Question: Is there an option to list all current PyLint errors I have in my project, with sublime, <URL> or otherwise?
Here is an example, of similar functionality, in eclipse:

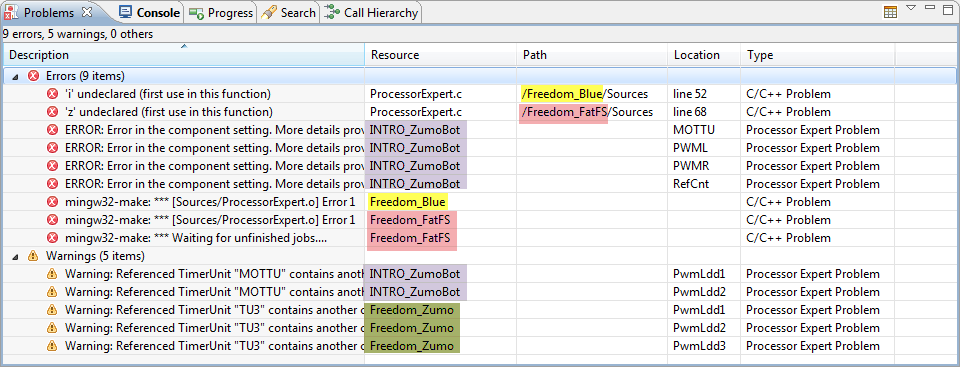
Answer: There's a 'anaconda_linter_show_errors_on_save' option in the <URL> plugin for Sublime Text 3 which shows the error/warning list upon saving.
The same window can be opened opening the command search window and searching for "Anaconda: Show error list".

There's also a <URL> plugin for both Sublime Text 2/3, which is able to display the error list on file saving:
'''
// popup a dialog of detected conditions?
"popup": true,
'''
But there's no menu option in Flake8Lint to display the errors on a command - it is able to display errors on file saving for now.